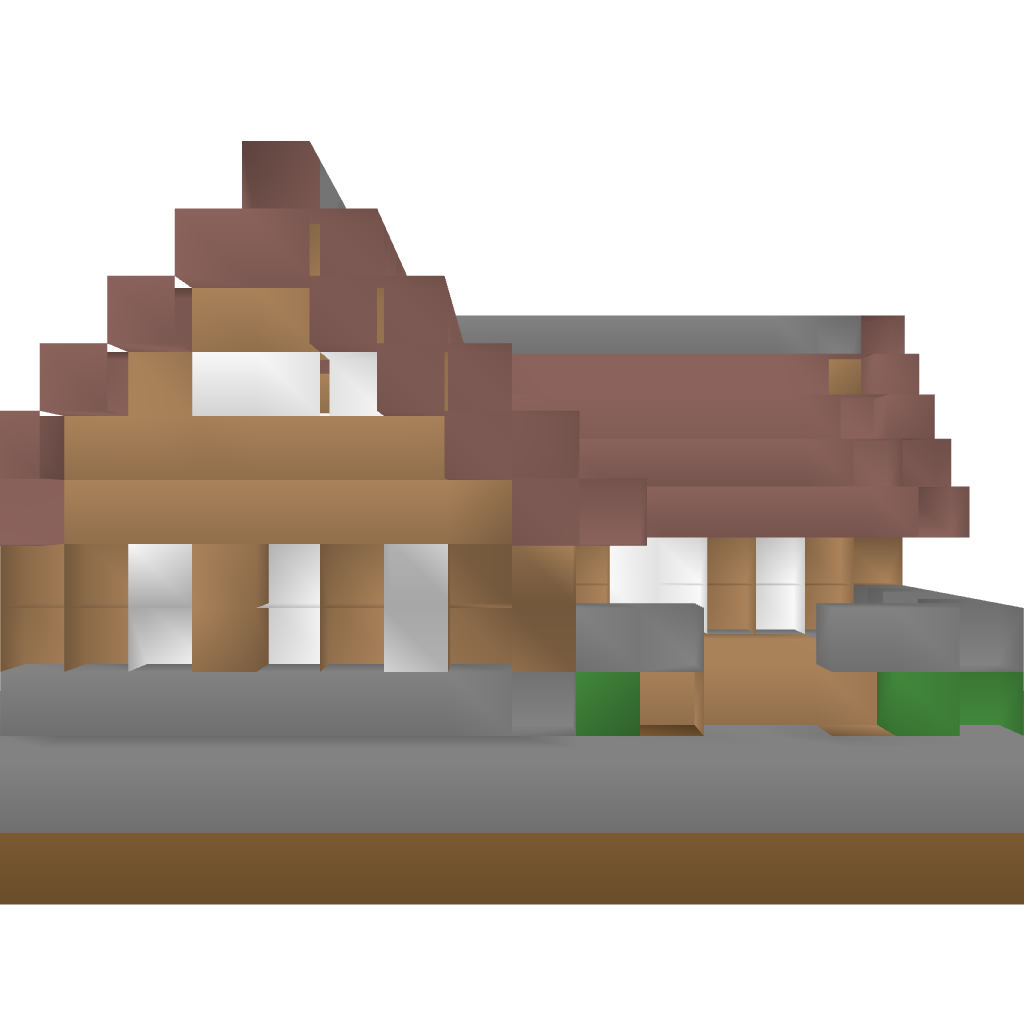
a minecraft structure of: Survival Home 2 bad low quality